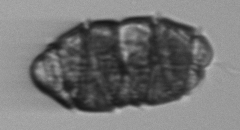
Label: Margalefidinium